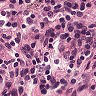
Metastatic tissue present: no